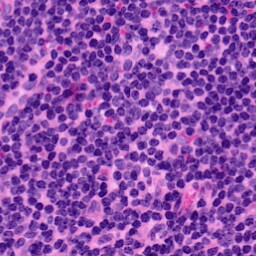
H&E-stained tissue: LymphNode